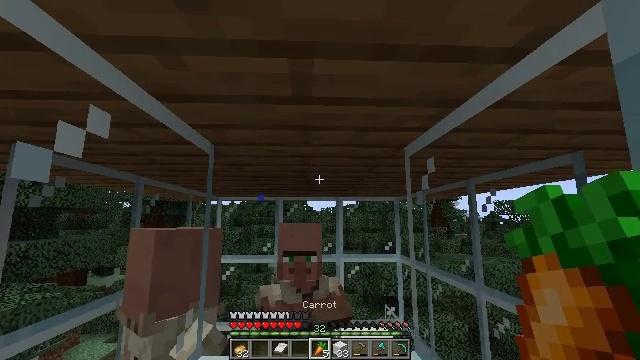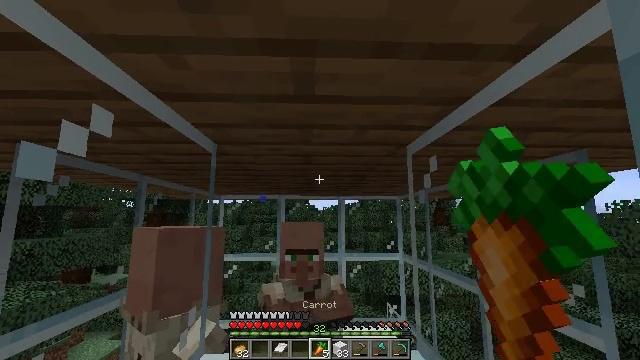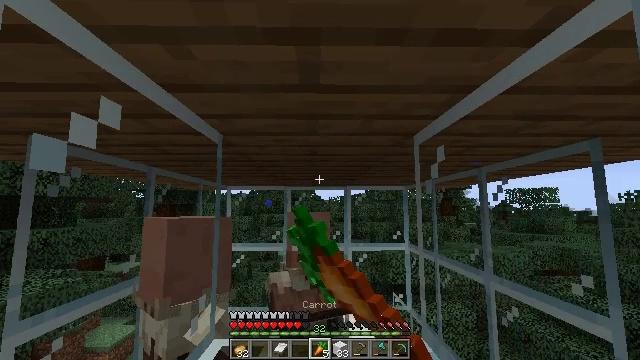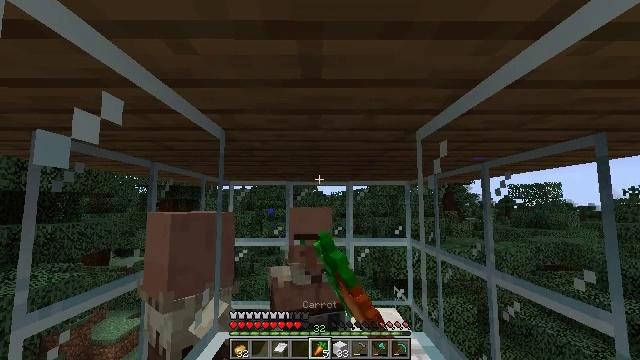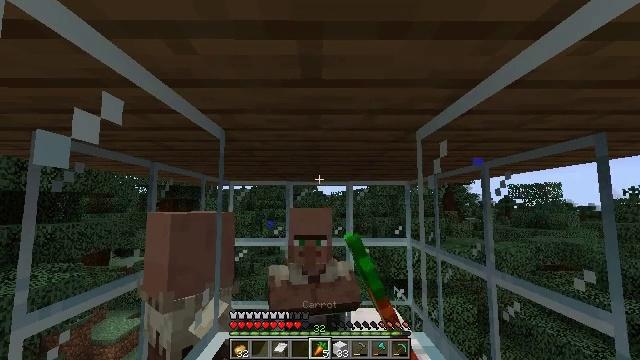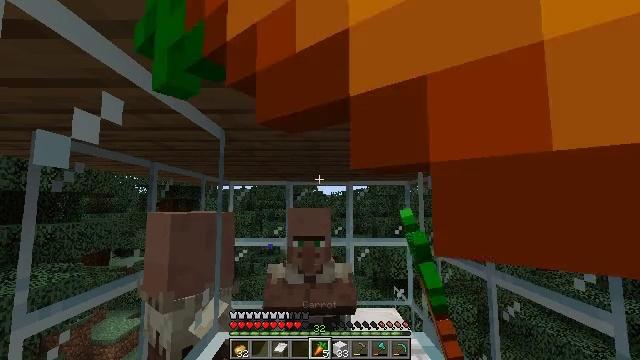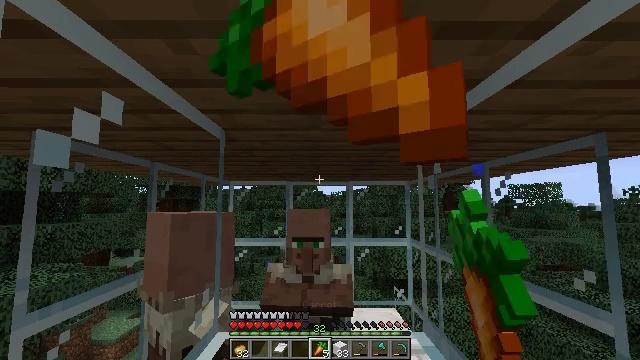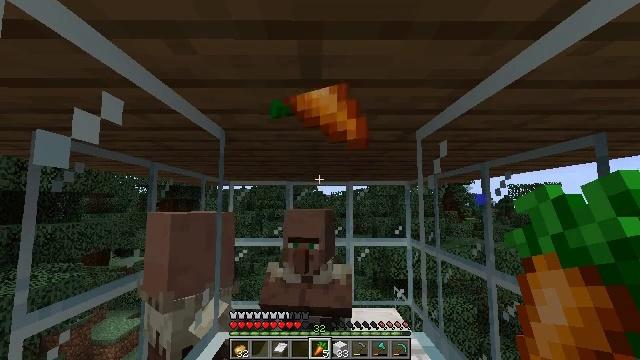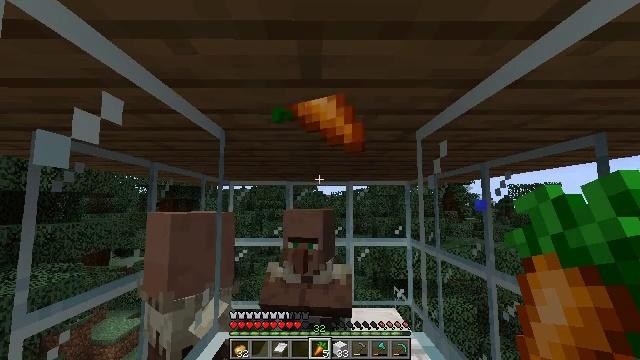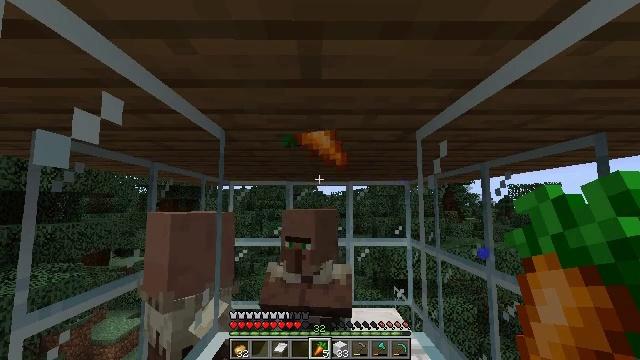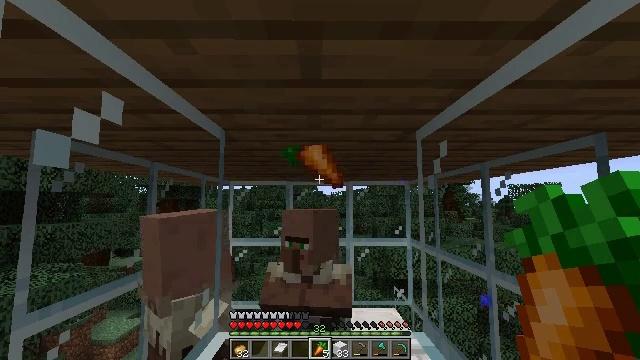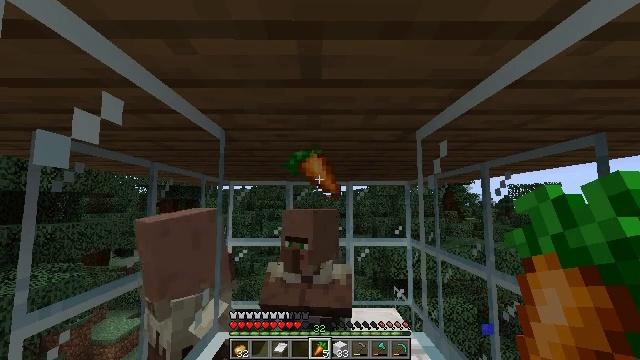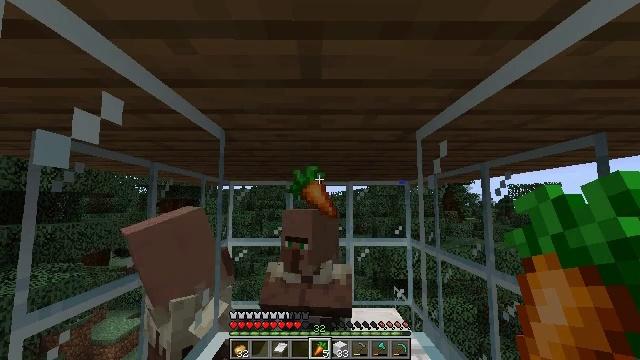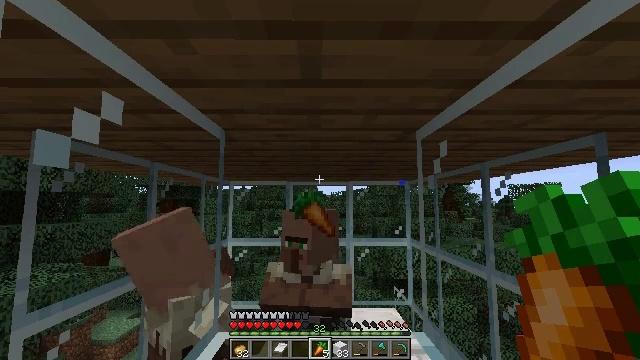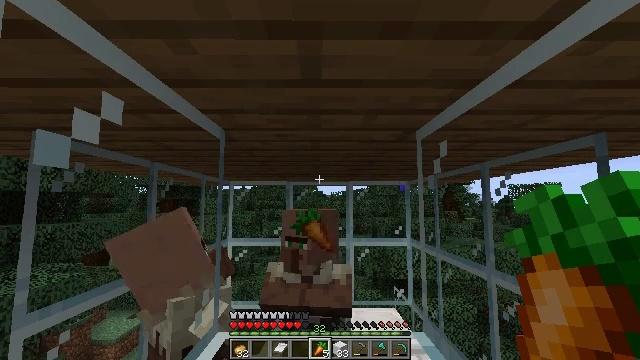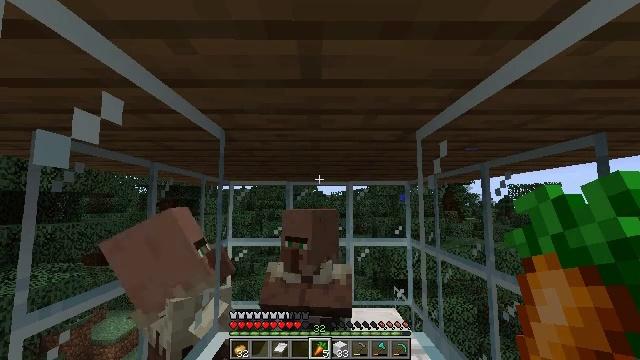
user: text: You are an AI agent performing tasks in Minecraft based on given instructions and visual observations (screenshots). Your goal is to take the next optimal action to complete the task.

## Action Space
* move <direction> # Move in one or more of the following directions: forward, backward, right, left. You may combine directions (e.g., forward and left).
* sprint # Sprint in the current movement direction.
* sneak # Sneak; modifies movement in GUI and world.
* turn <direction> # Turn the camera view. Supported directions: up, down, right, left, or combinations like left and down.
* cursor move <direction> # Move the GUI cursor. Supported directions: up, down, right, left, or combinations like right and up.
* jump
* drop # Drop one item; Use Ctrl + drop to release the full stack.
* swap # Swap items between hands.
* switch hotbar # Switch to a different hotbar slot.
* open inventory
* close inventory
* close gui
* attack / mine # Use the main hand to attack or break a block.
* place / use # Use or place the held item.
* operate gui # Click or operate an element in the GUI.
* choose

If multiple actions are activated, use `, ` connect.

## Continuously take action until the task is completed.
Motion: motion action
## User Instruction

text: Drop a carrot.
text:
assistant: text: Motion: drop
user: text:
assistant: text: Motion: turn left and down, drop
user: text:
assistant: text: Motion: turn down, drop
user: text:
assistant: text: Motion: drop
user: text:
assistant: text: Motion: drop
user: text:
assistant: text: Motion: drop
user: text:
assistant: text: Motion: drop
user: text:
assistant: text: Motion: drop
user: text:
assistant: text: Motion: drop
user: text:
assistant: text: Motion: drop
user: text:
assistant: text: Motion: drop
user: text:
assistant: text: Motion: drop
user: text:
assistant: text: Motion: drop
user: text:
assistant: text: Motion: drop
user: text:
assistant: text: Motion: drop
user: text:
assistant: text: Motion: drop
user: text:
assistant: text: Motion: drop
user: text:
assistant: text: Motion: drop
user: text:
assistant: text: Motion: drop
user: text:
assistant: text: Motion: drop
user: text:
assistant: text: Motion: drop
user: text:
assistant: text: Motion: drop
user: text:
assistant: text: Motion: drop
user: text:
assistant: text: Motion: drop
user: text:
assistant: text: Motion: drop
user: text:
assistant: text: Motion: drop
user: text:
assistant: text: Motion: drop
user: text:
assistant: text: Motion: drop
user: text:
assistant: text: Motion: drop
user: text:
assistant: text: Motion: drop